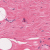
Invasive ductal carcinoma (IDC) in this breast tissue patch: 0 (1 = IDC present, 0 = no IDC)